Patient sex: M
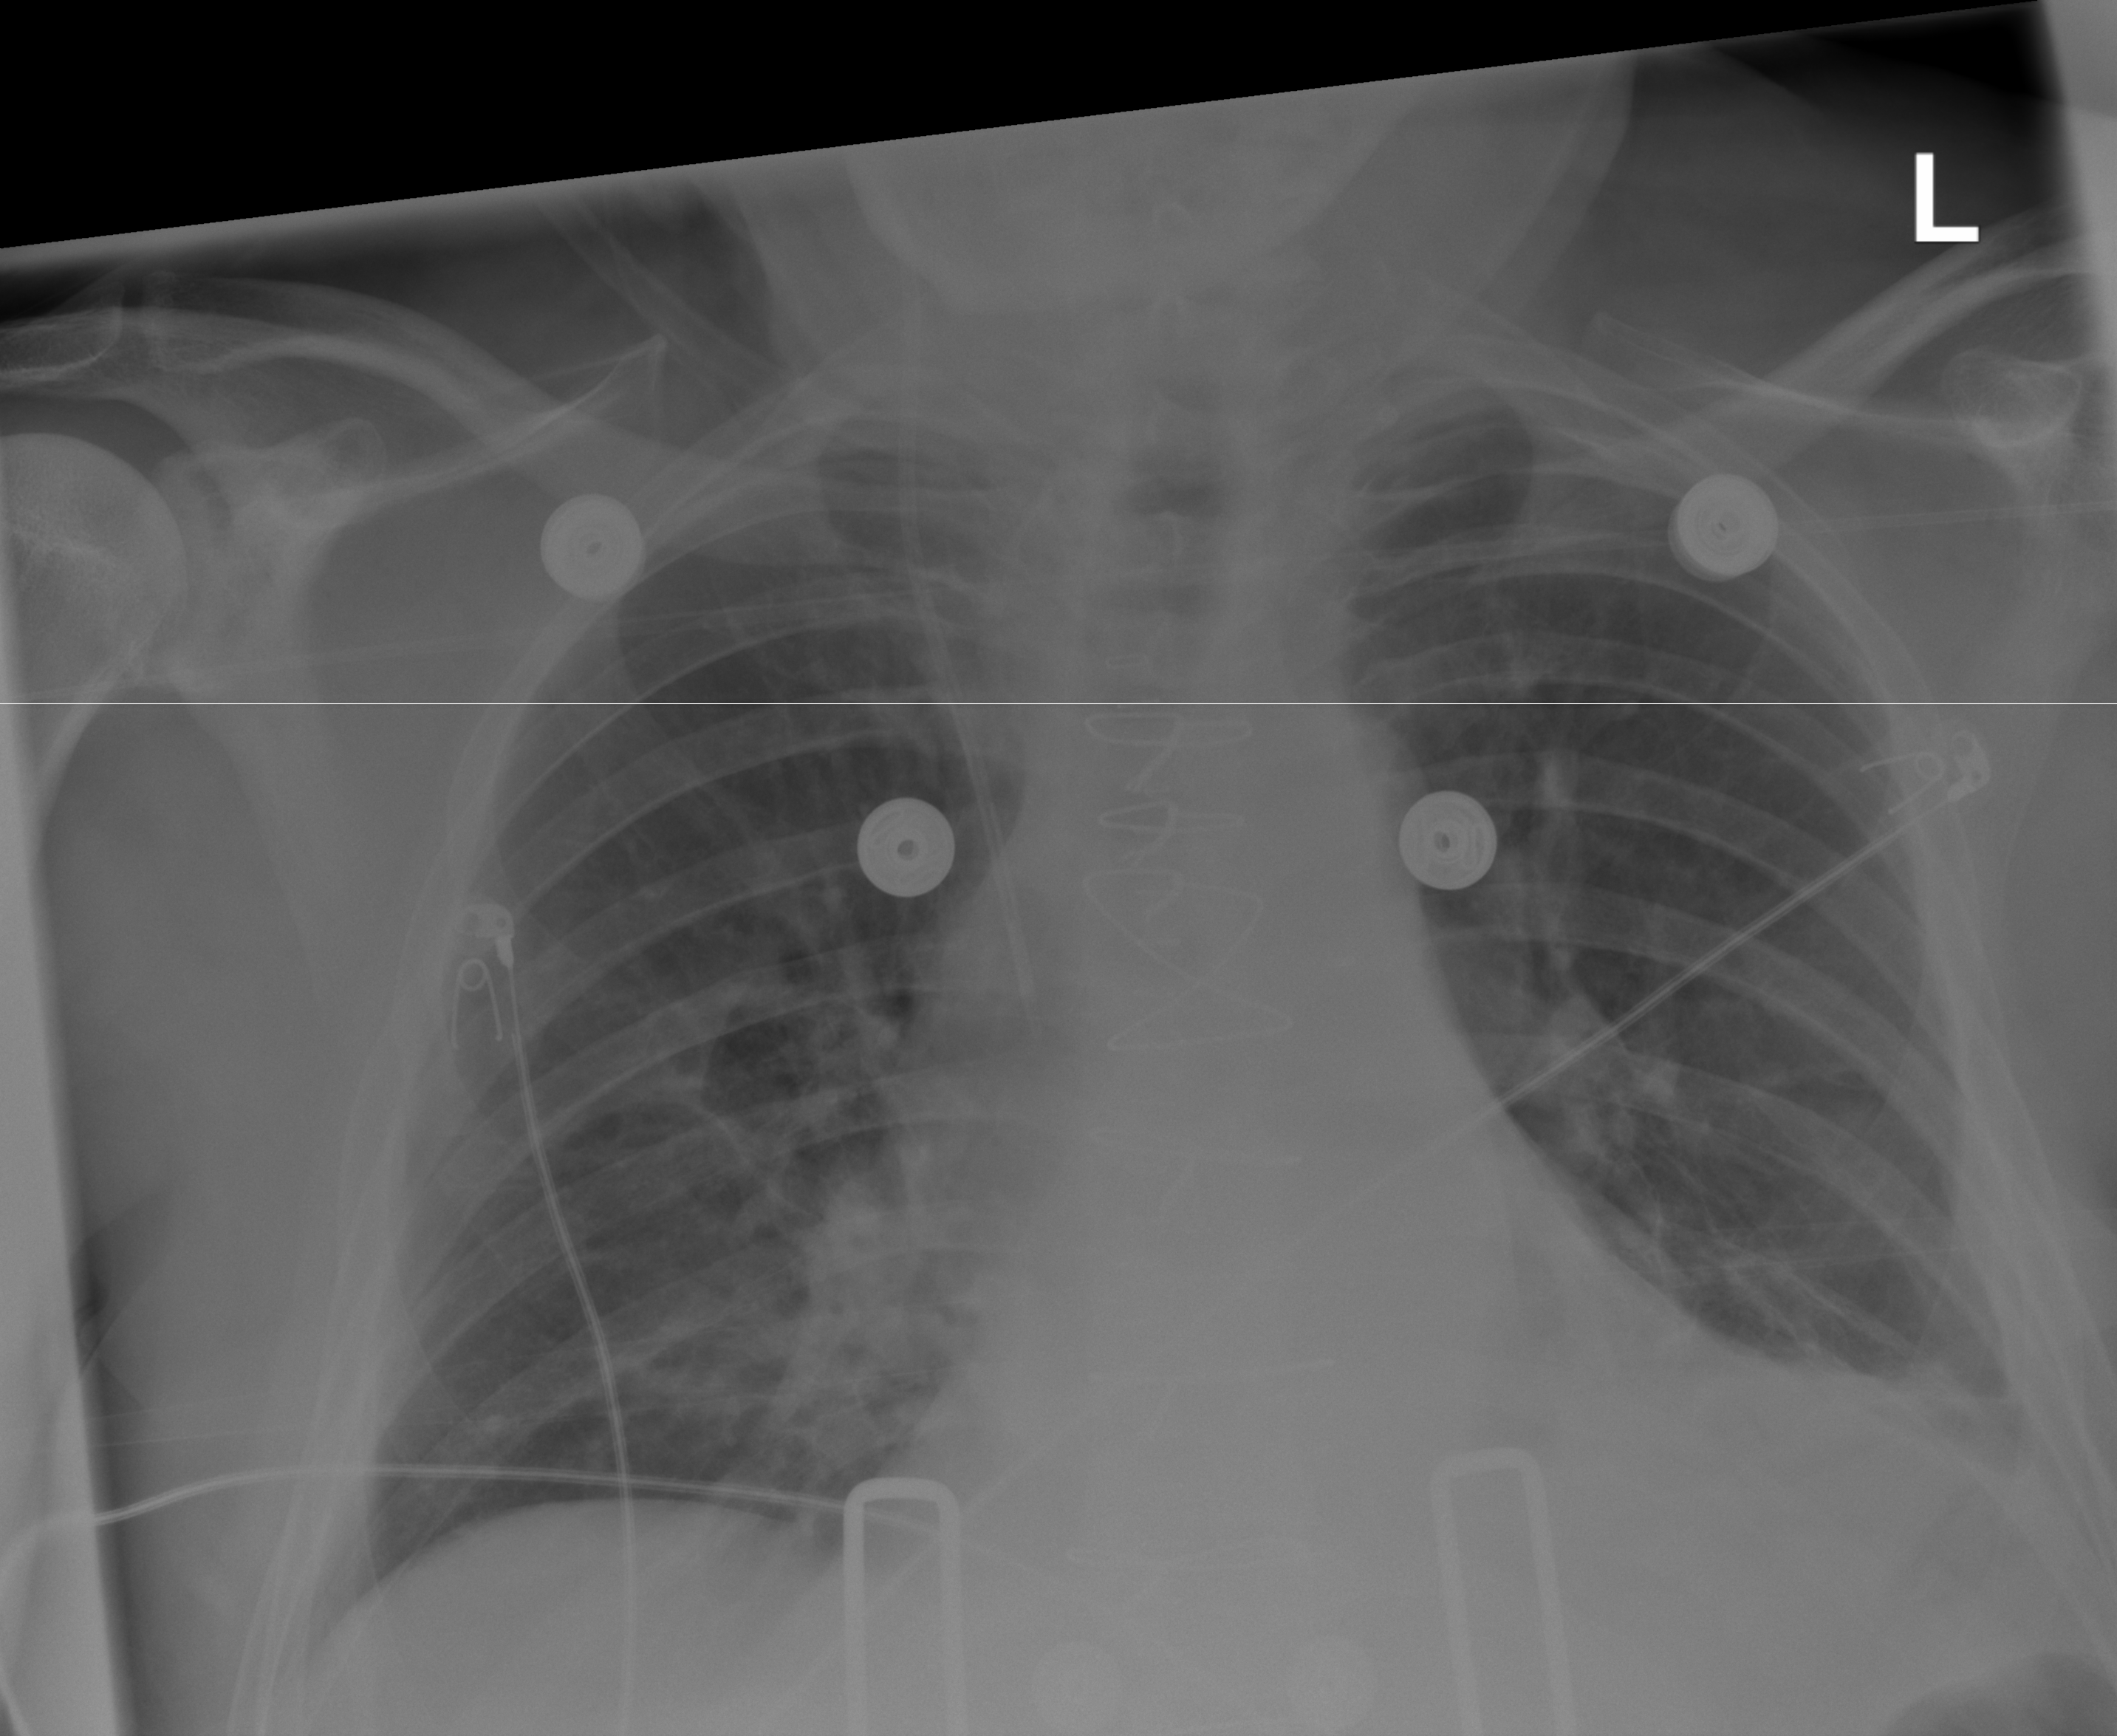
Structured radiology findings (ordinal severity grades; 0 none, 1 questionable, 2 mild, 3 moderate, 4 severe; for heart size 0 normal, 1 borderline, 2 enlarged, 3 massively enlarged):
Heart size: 2
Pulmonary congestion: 0
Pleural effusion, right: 0
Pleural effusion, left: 2
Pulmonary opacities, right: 0
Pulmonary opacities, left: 0
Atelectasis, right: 2
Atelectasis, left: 2